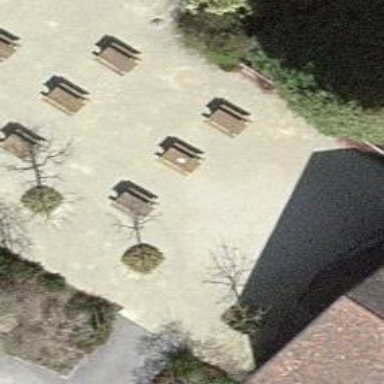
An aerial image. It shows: Picnic table located in leisure land area.